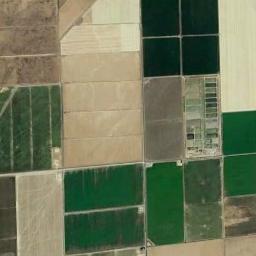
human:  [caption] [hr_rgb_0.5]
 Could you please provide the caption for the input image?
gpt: There are some green and bare rectangular farmland .

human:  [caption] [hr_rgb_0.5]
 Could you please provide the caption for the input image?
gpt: Several rectangular farmlands of different colors and sizes are arranged in neat rows .

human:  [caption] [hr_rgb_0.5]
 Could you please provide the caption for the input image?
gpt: There are many rectangular farmlands of different sizes and shades .

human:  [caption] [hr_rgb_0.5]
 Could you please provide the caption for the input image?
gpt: More than ten neatly arranged dark green, light green, Khaki and brown mixed rectangular farmlands of different sizes .

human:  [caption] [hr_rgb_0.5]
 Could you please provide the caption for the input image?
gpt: There are some green rectangular farmlands and yellow ones .